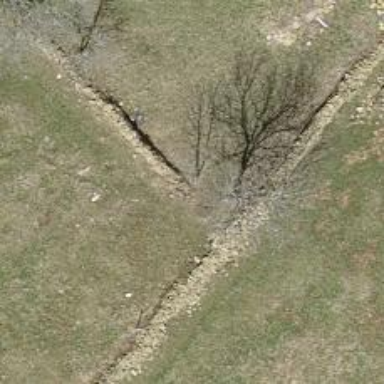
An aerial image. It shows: Wall made of dry stone.